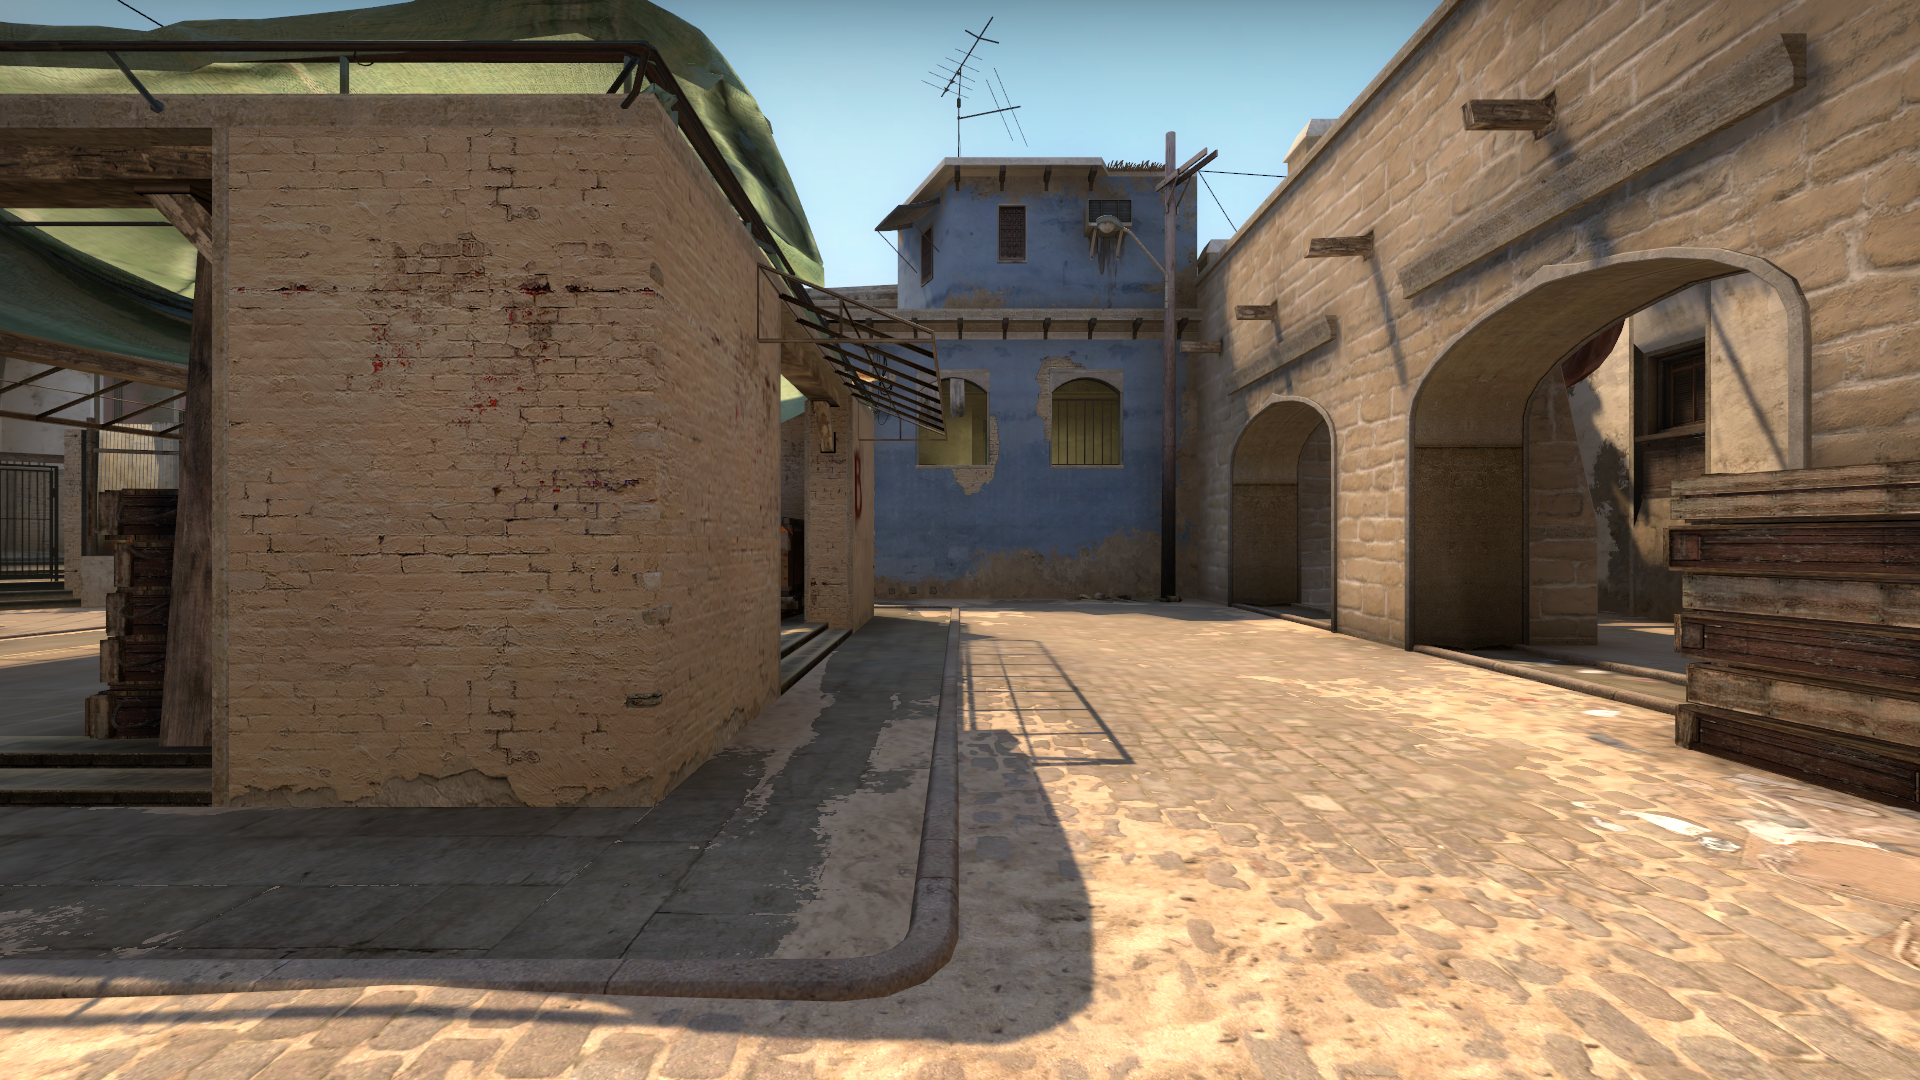
Map: de_mirage